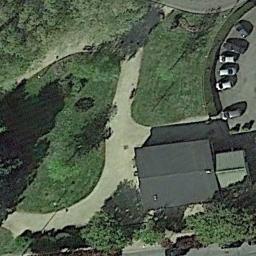
Label: residential